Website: macys
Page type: gifting
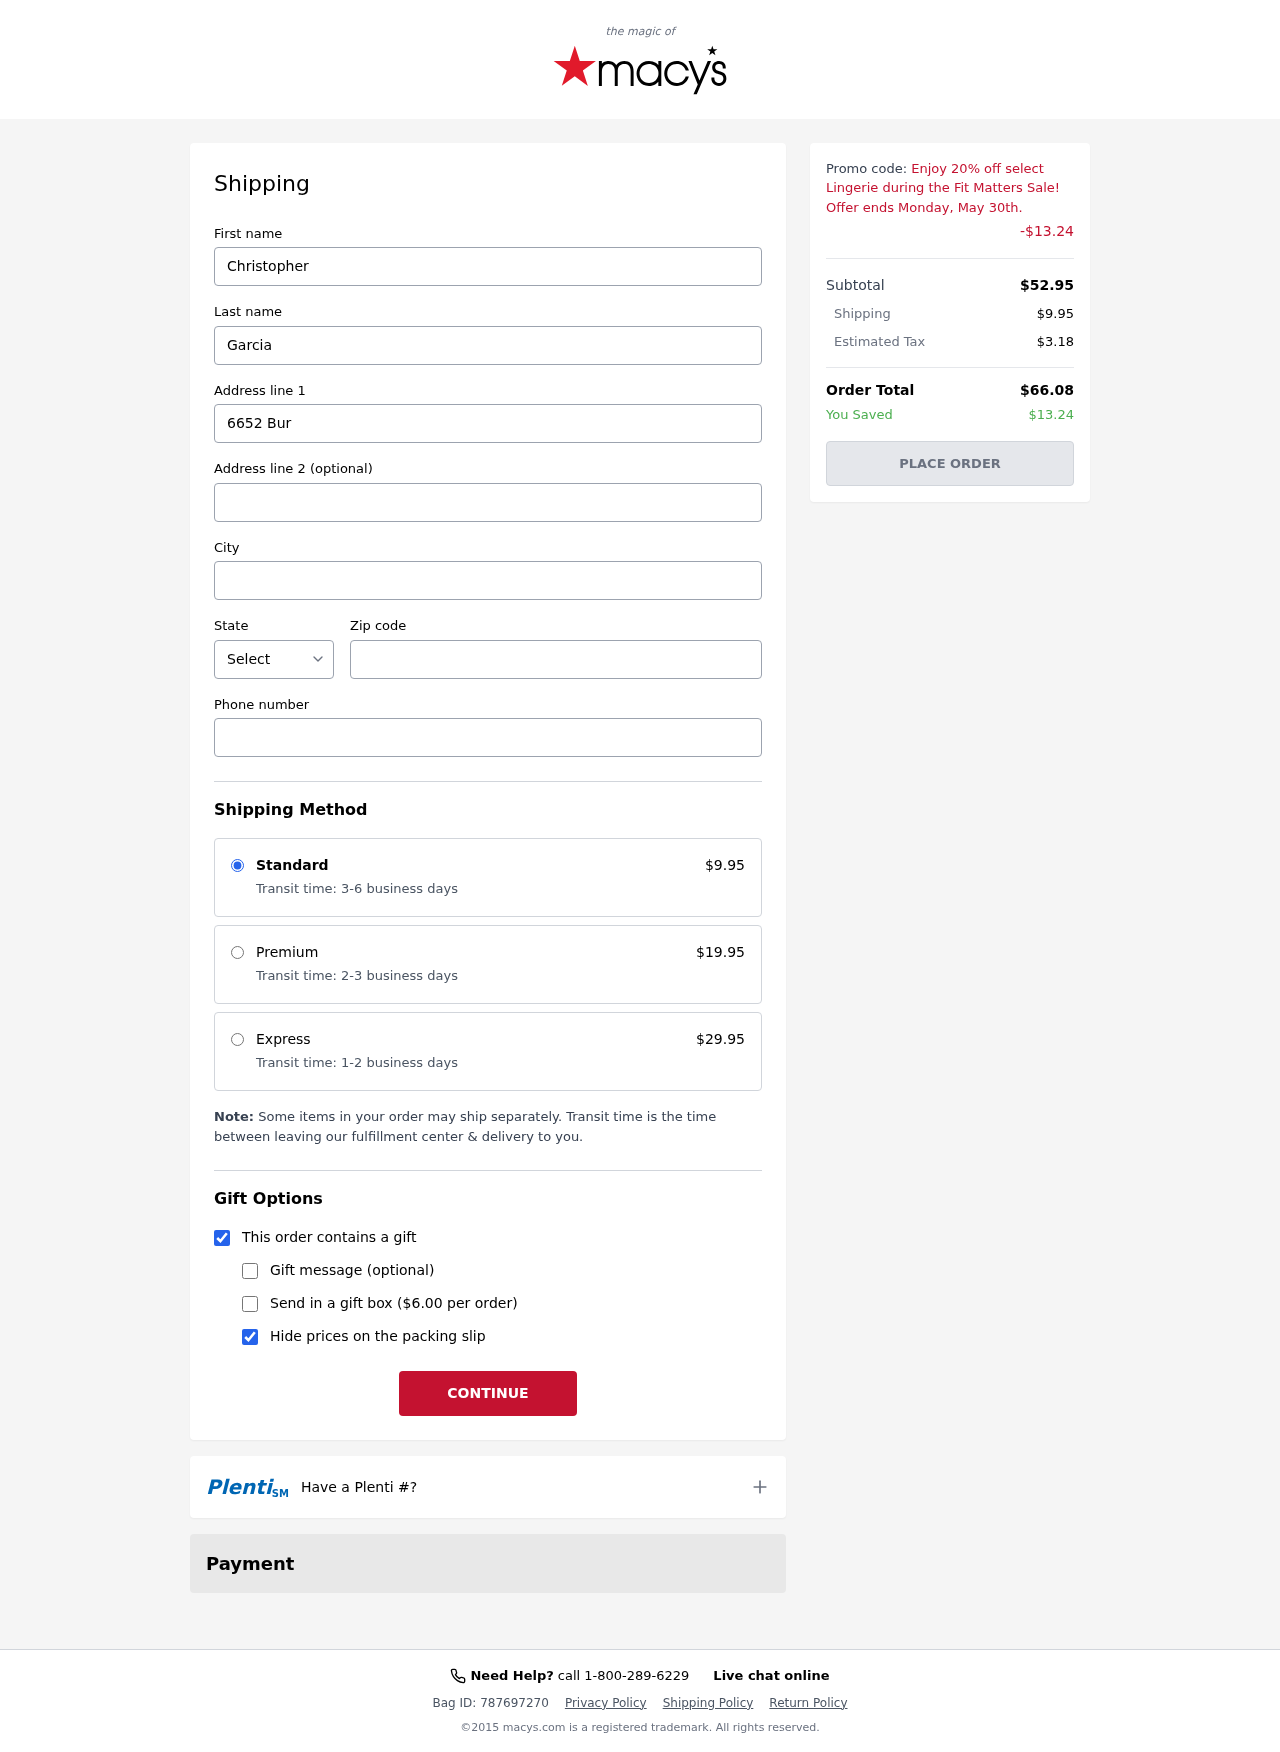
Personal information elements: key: PII_CITY
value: Carrollton
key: PII_FIRSTNAME
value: Christopher
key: PII_LASTNAME
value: Garcia
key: PII_PHONE
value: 2286114146
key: PII_POSTCODE
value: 88800
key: PII_STATE_ABBR
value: IN
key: PII_STREET
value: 6652 Burns Spur
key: PII_STREET2
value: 587 Jeremy Court Apt. 182
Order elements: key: ORDER_SHIPPING_COST
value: $9.95
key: ORDER_DISCOUNT
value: -$13.24
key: ORDER_SUBTOTAL
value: $52.95
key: ORDER_TAX
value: $3.18
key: ORDER_TOTAL
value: $66.08
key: ORDER_SAVINGS
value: $13.24